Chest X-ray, PA view. Patient: 56 years old, sex F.
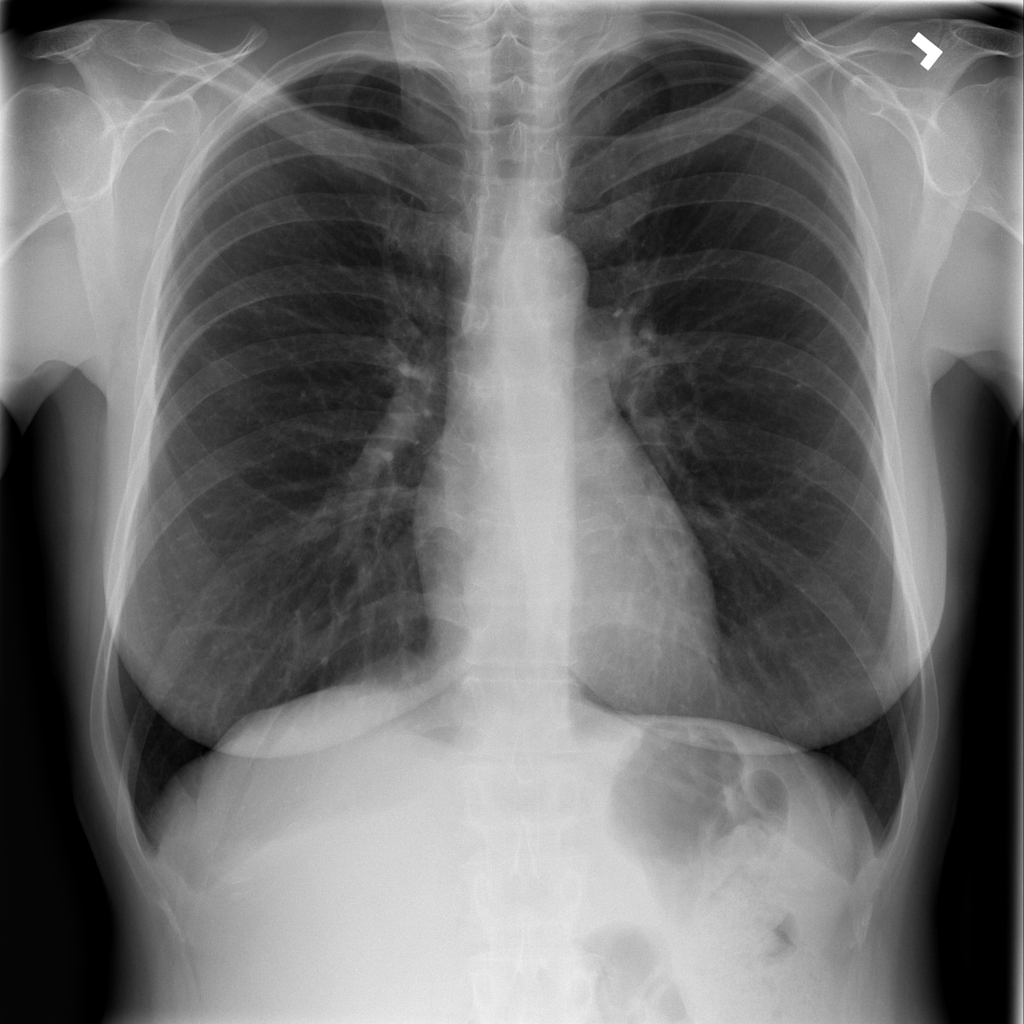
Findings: No Finding